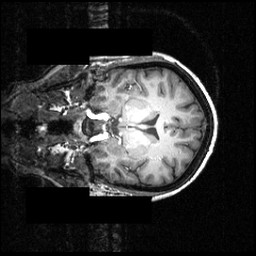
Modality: T1w
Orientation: coronal
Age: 24
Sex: female
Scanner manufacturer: siemens
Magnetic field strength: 3.951 T
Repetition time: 1.5 s
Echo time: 0.00335 s